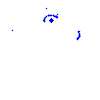
Particle: proton